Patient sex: M
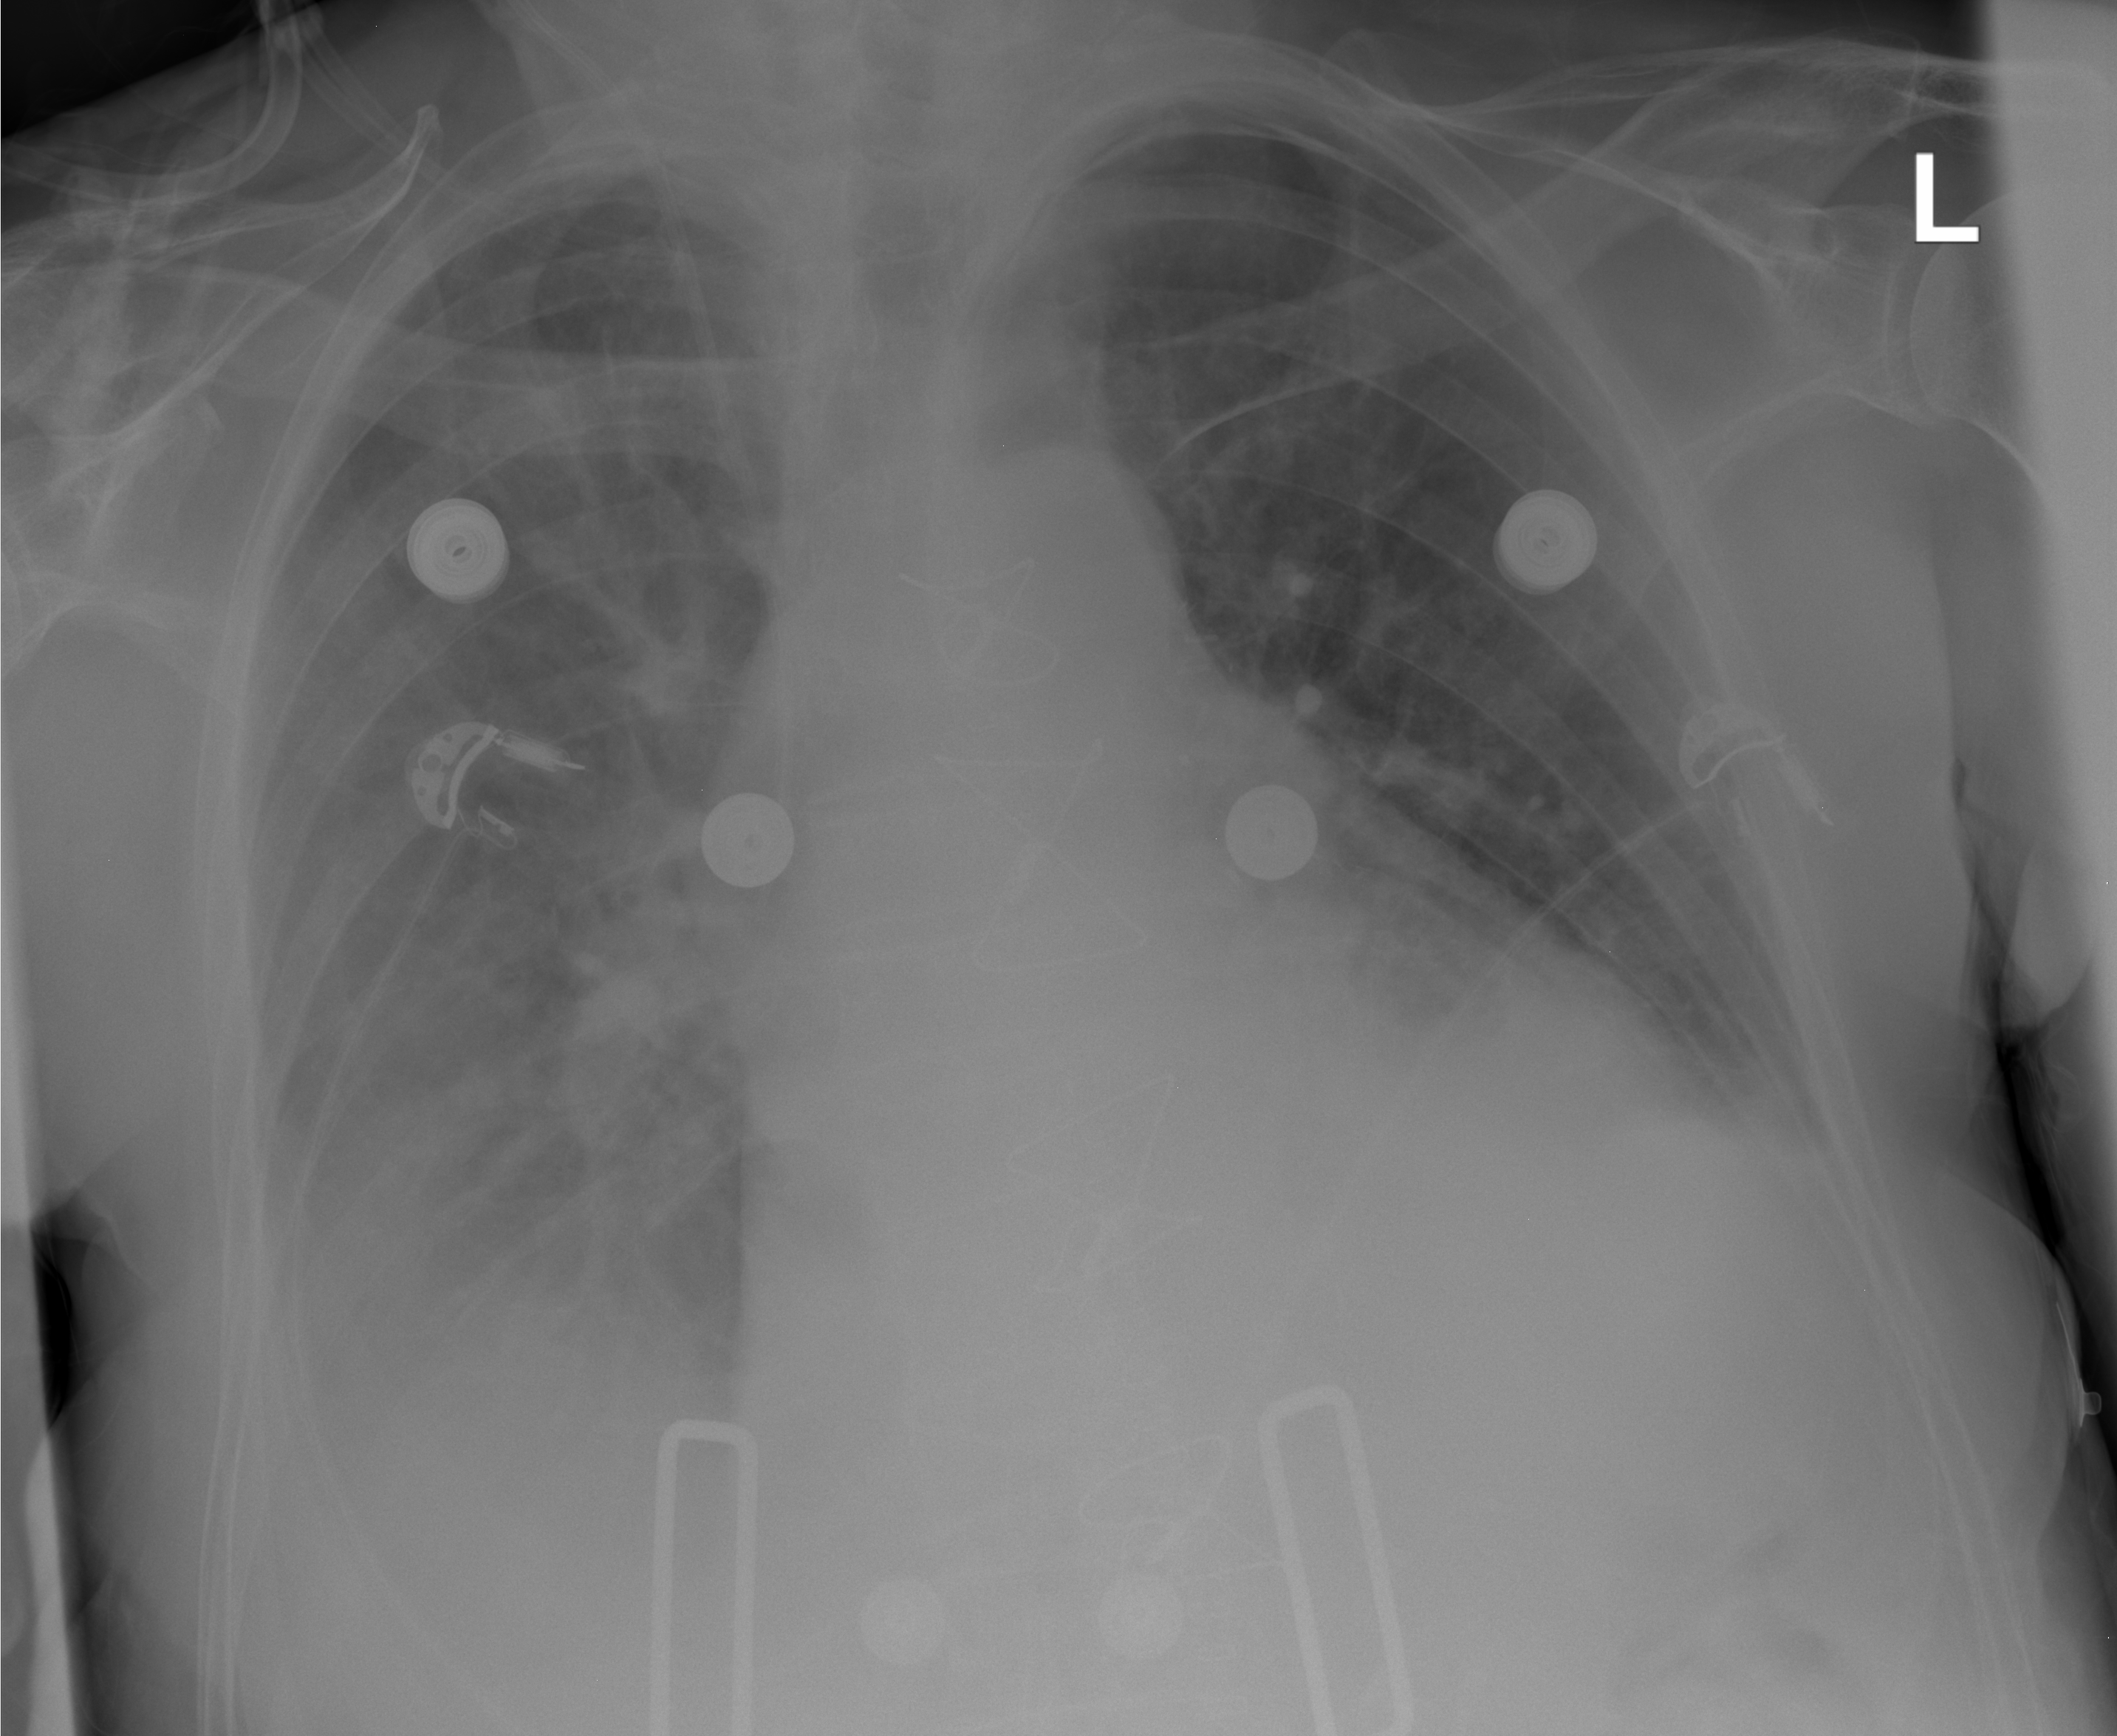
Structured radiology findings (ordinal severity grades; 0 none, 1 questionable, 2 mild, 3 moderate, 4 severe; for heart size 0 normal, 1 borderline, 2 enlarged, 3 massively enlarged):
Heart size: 0
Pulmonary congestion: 2
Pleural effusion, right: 2
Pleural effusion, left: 2
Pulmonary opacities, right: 2
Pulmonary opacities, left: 2
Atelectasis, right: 3
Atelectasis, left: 2